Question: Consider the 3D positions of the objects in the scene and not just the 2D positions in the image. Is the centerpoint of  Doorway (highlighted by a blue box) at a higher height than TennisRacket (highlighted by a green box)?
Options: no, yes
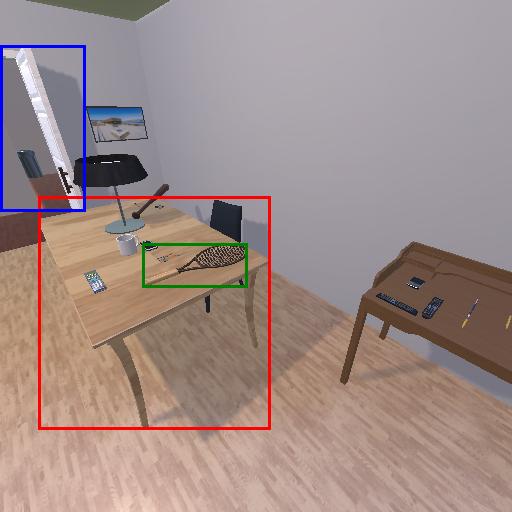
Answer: no